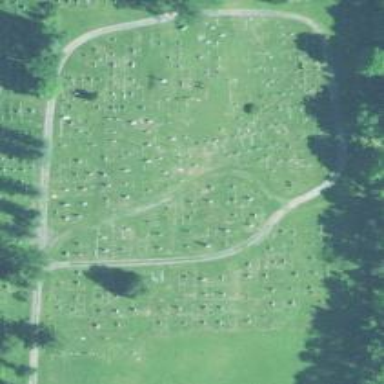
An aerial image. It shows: Cemetery.